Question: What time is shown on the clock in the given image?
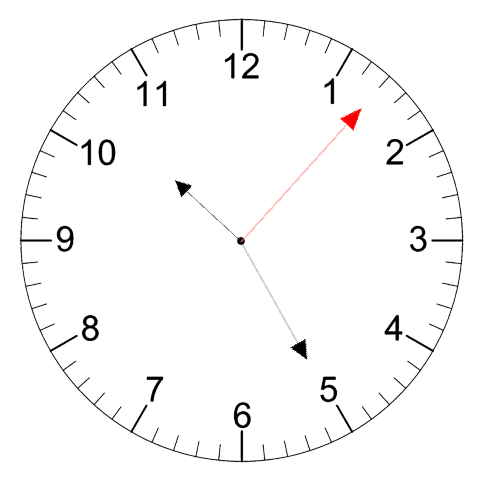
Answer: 10:25:07